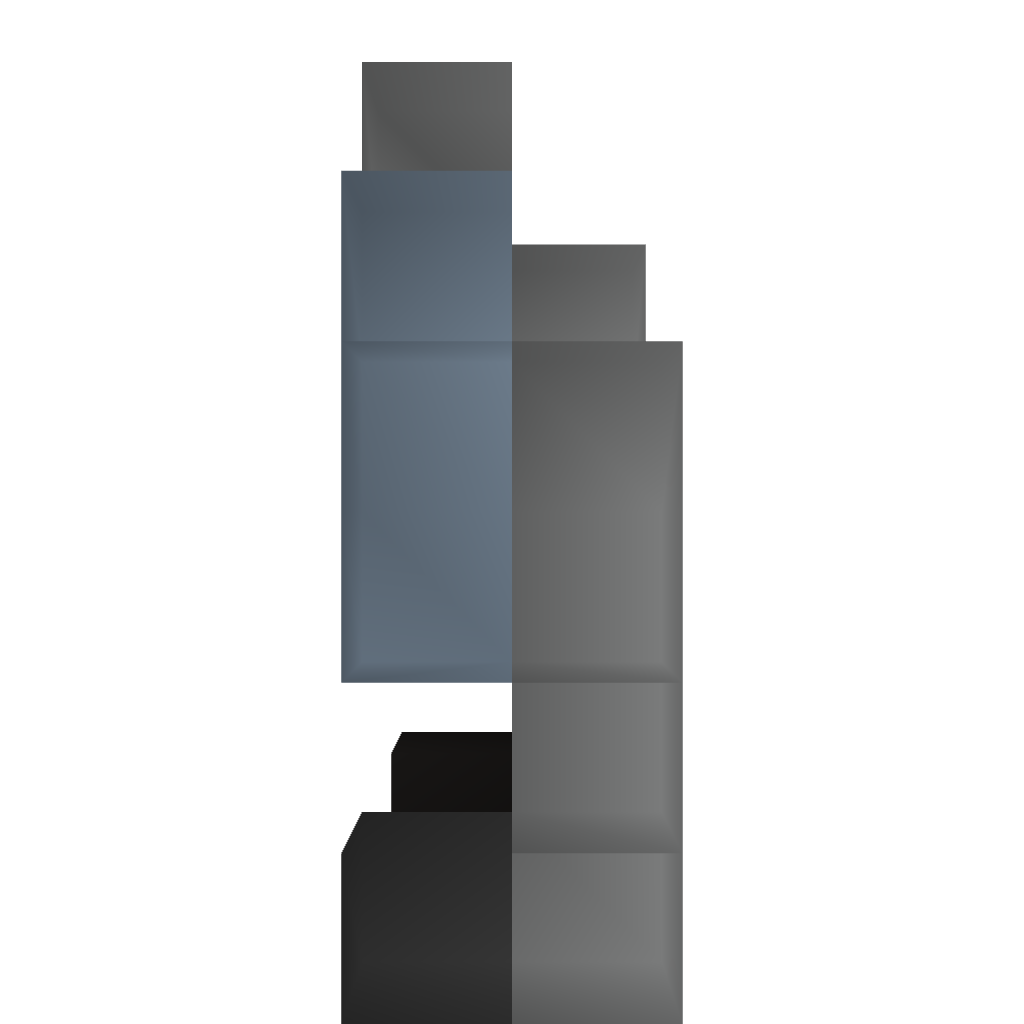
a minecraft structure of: Medieval Fisherman's House